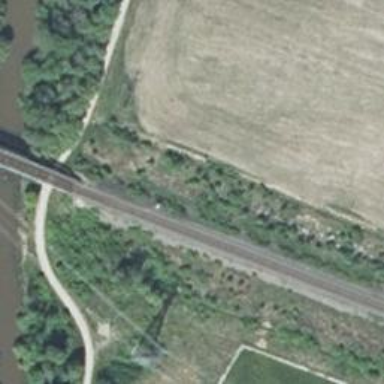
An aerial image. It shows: Railway track with continuous electrified contact line.